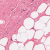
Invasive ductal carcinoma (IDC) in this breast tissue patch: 0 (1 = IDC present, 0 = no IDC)